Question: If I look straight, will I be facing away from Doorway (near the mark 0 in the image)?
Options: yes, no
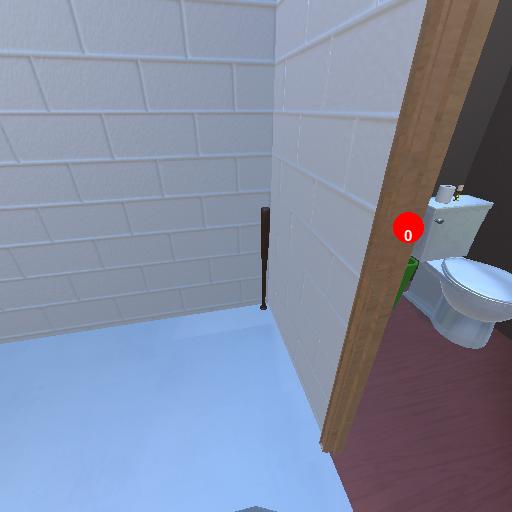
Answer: yes